Question: Good afternoon, guys. I'm learning SVM and try to finish an exercise at <URL>.
My question is: What is the as follows

If I have a set of
{(x_11, x_12), (x_21, x_22), ..., (x_i1, x_i2)},
and the corresponding set is
{1, -1, ..., -1 },
what is the those data in a 2D manner as in that picture?
I would like to make (x_i1, x_i2) correspond to 1 (or -1, whatever).
Thank you very much :)
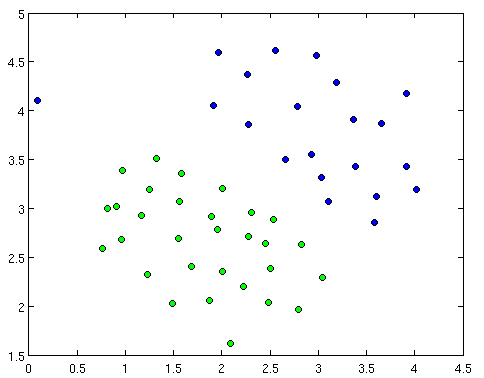
Answer: Say you have a vector of x-coordinates 'X', and y-coordinates 'Y', and an indicator vector 'k' of 1's and -1's, you could do
'''
plot(X(k>0),Y(k>0),'b',X(k<0),Y(k<0),'g')
'''
which uses logical indexing to pick out the elements with 'k=1' and 'k=-1' separately, or use 'scatter' and use the 'k' vector to colour the points. I set the 'colormap' to have blue ('k=-1') and green ('k=1') points.
'''
colormap([0 0 1;0 1 0])
scatter(X,Y,[],k,'filled')
'''
Using 'plot': (to be fair you could change the markers to filled dots as well)

and 'scatter':